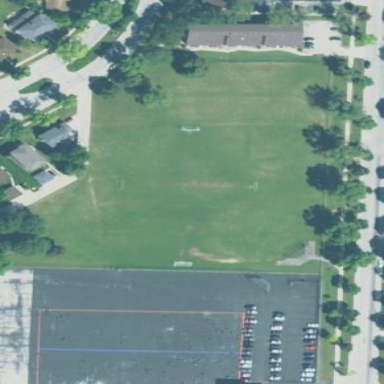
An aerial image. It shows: Soccer pitch for leisure land activities.